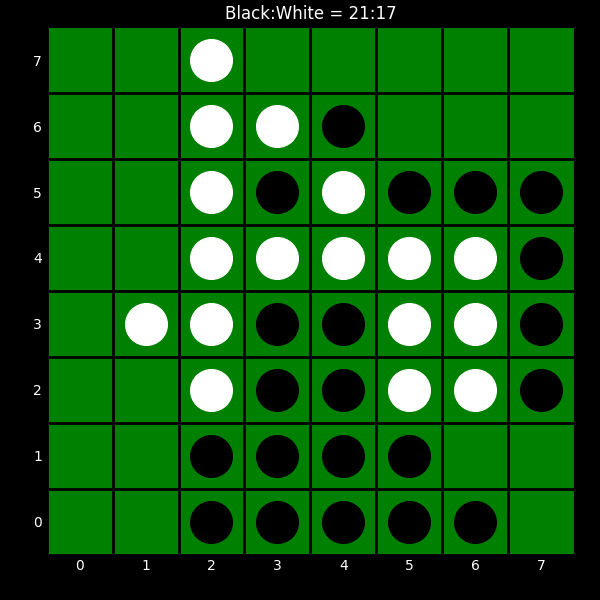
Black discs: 21
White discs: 17